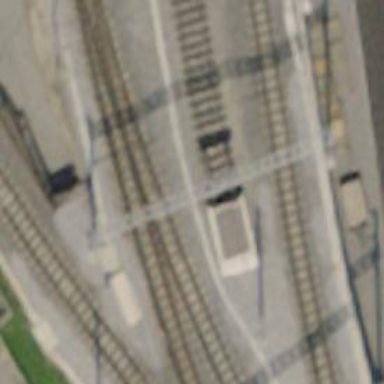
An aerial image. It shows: Narrow-gauge railway track with 1 electrified contact line.